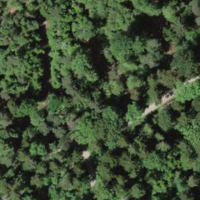
EUNIS habitat code: 43
Species observed at this site:
Circaea lutetiana